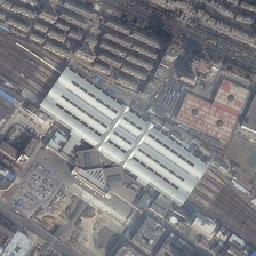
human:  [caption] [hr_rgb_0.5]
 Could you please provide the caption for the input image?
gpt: A white train came out of the white shed of the railway station.

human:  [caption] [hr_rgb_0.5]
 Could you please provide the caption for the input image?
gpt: A white train came out of the white shed of the railway station.

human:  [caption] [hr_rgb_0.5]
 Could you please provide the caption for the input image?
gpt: A white train is pulling out of the white shed of the railway station.

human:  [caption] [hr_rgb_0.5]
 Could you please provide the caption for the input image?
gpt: A white train left the white shed of the railway station.

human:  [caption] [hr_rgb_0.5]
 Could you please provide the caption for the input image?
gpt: The white train came out of the white shed at the railway station.